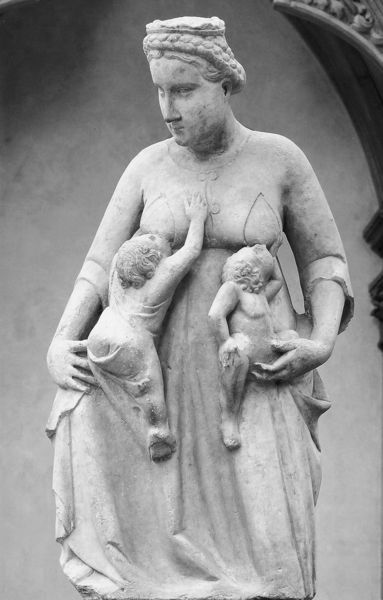
Titel: Caritas
Künstler: Tino di Camaino
Institution: Florenz, Museo Bardini
Schlagwörter: kopf, brust, busen, frau, kleid, nase, ornament, trinken, arme, augen, falten, gesicht, stein, hände, kirche, figur, gewand, haare, mutter, krone, locken, kinder, skulptur, statue, brüste, bogen, zwei, zopf, detail, foto, amme, stillen, haarkranz, kranz, kapitell, geflochten, babies, fotographie, säugen, sfrau, figunr